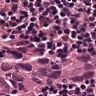
Metastatic tissue present: yes